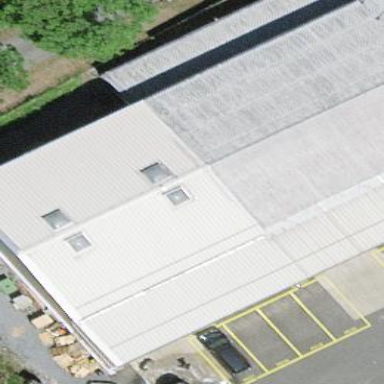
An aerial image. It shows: Industrial building.